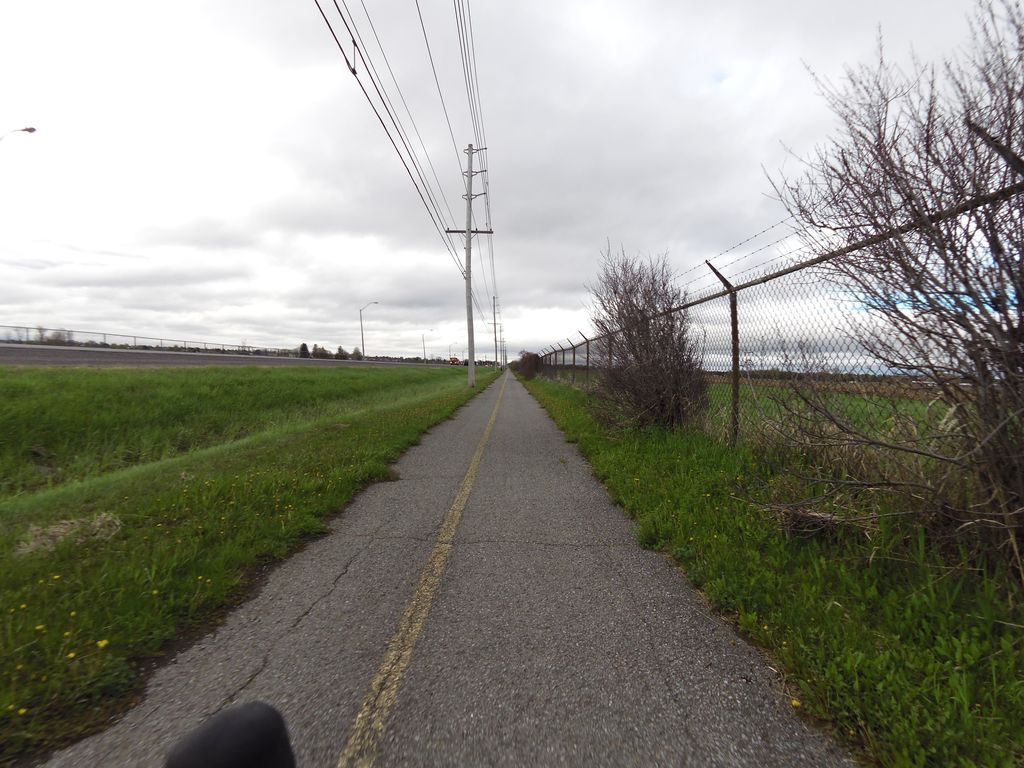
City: ottawa-gatineau